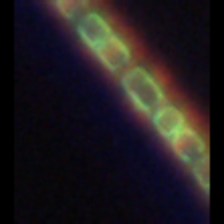
Taxon: Skeletonema
Group: Diatoms